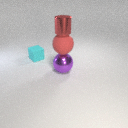
small red metal cylinder above large purple metal sphere